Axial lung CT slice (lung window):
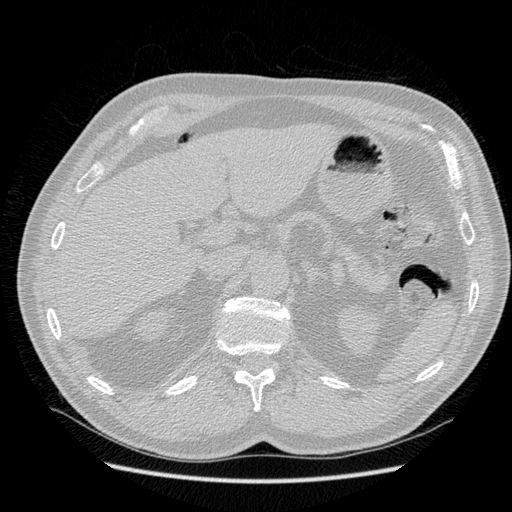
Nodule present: no